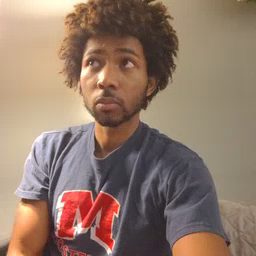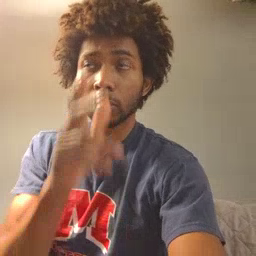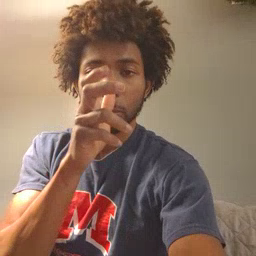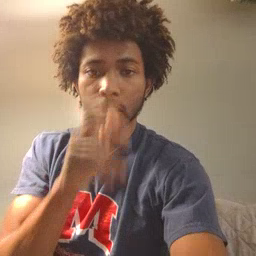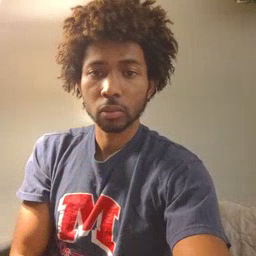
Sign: bug